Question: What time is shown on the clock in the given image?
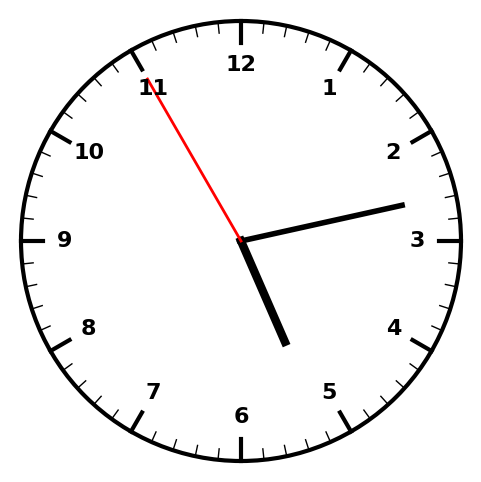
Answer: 05:12:55